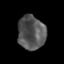
Tissue: skin
Cell type: Endothelial cells
Senescence score: 0.7379
Nuclear area (px): 914
Mean DAPI intensity: 85.05